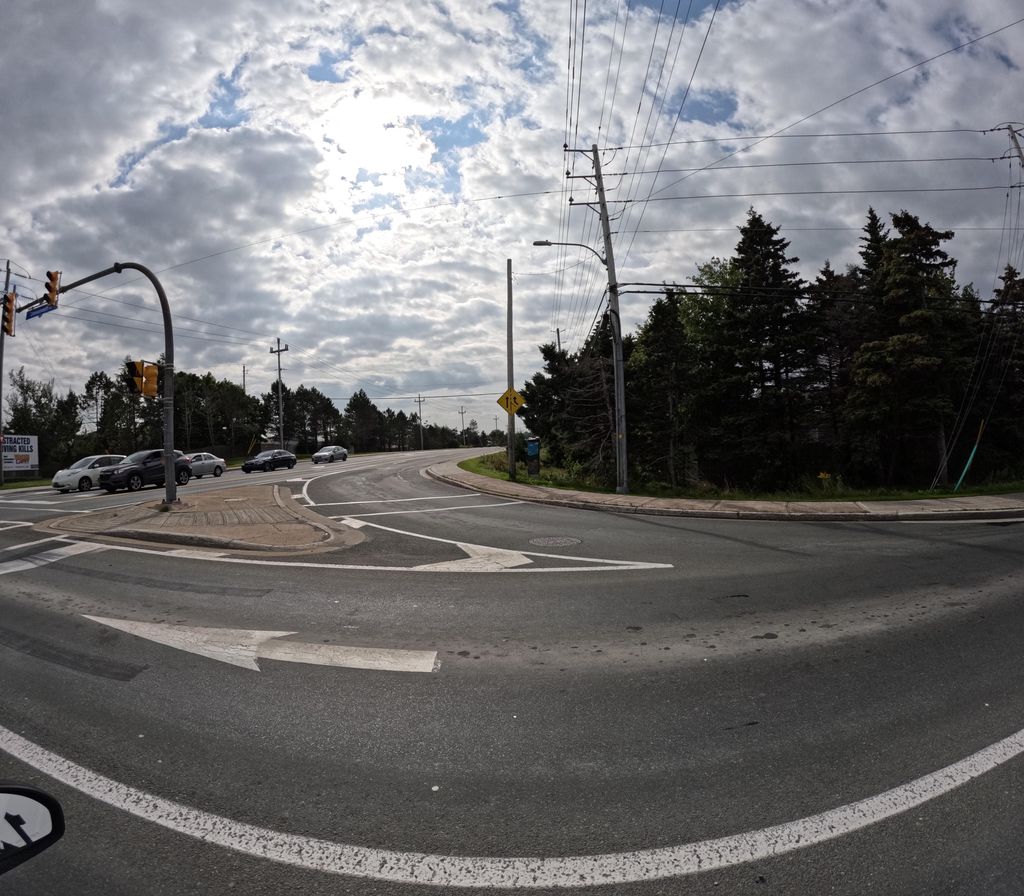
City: st_johns